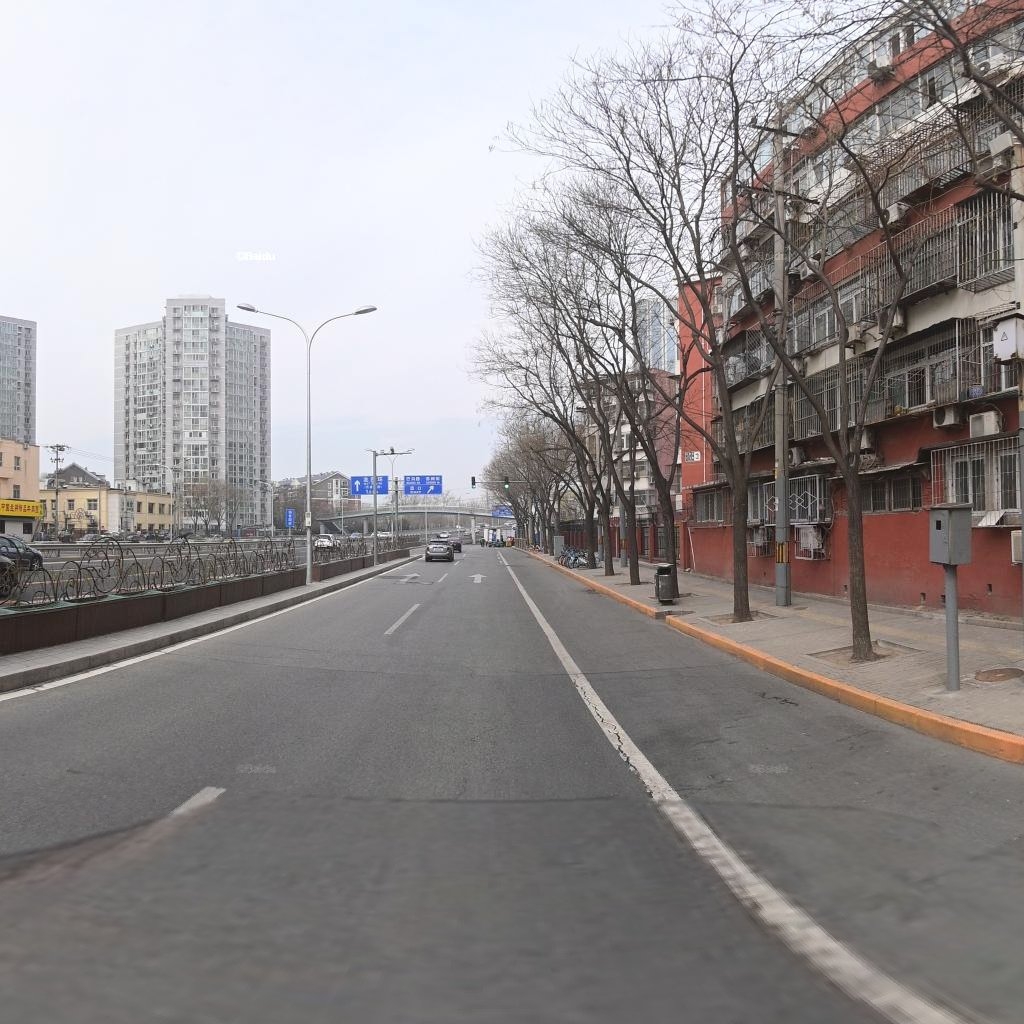
Region: Haidian
Road damage annotations: transverse crack, transverse crack, transverse crack